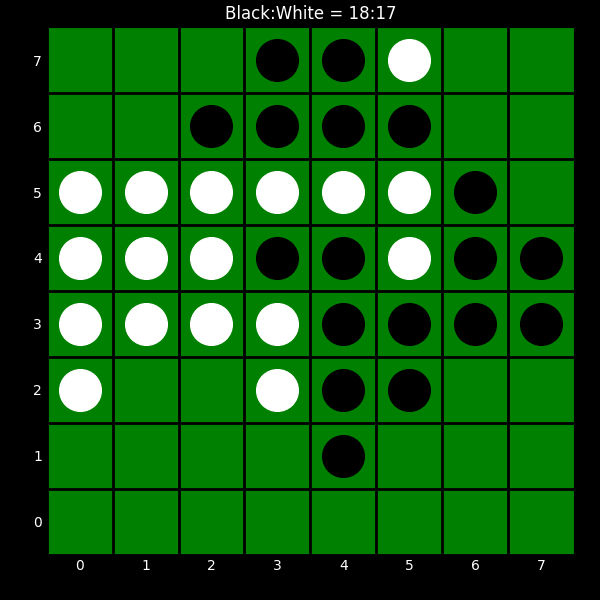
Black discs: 18
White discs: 17